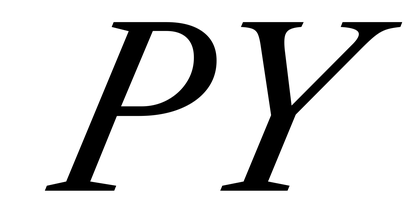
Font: LibreCaslonText-Italic_Italic